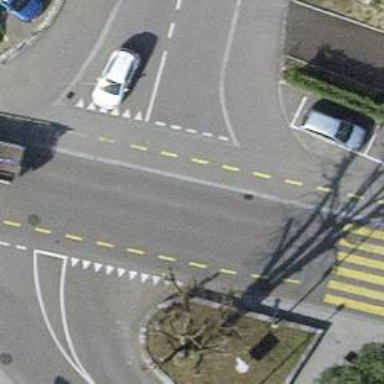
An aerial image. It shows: Unmarked crossing on the road.